Question: Count the number of objects in the diagram.
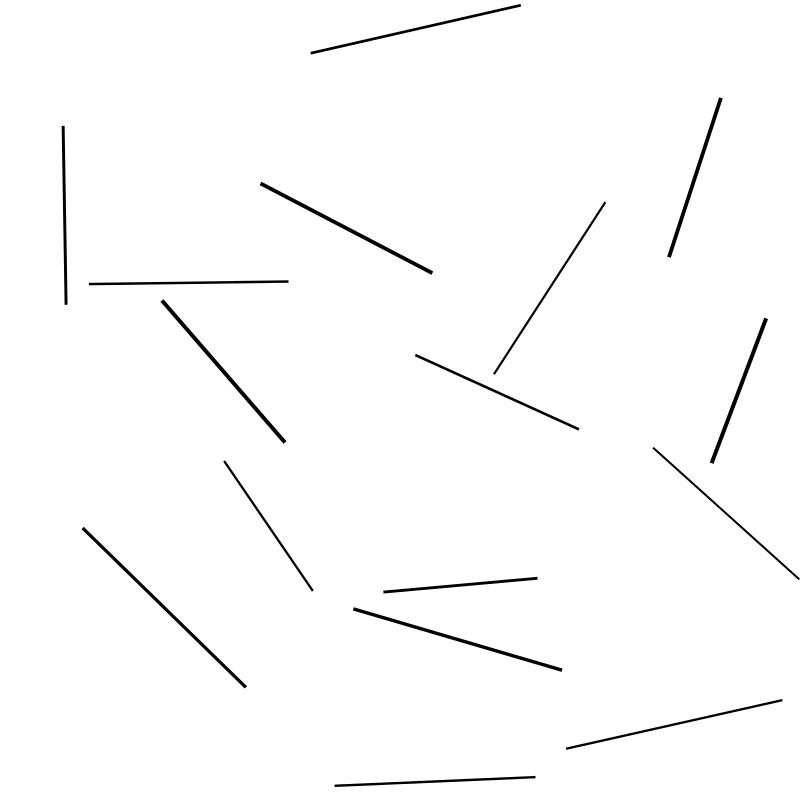
Answer: 16